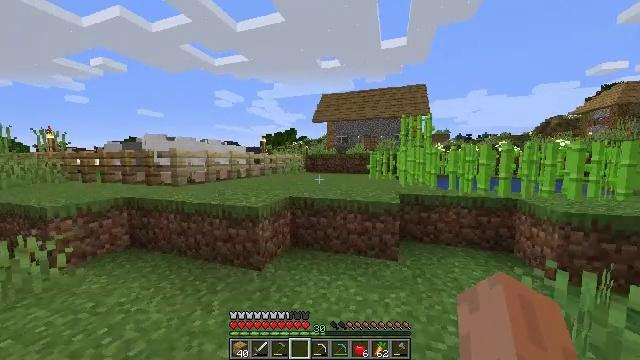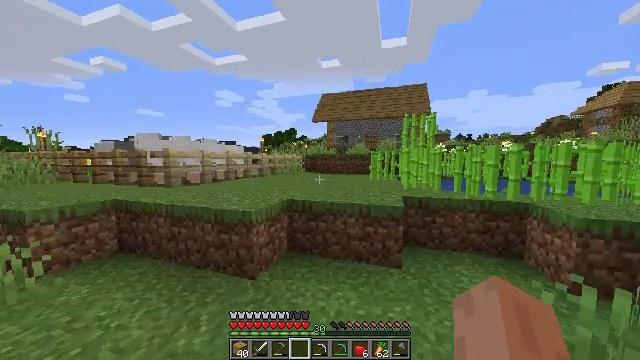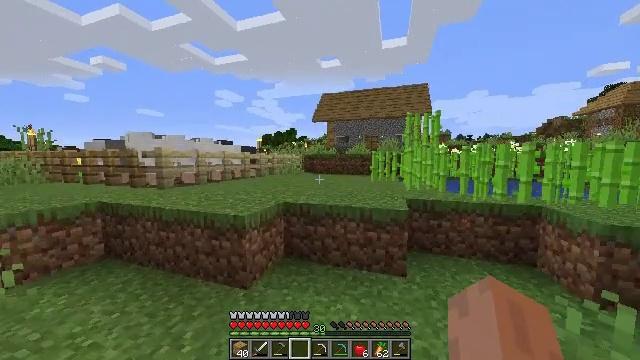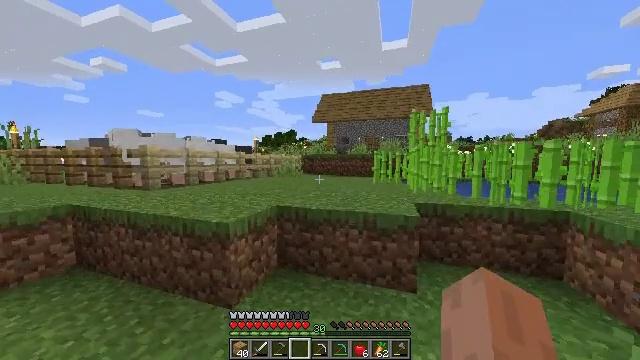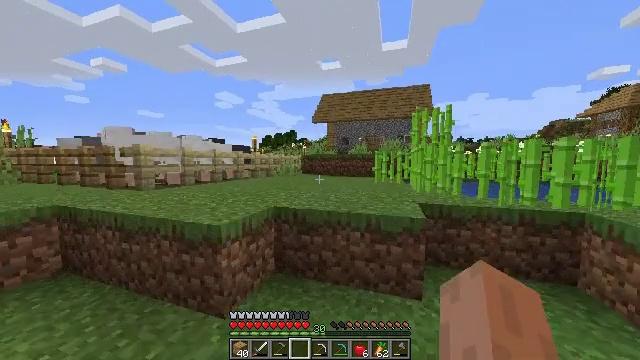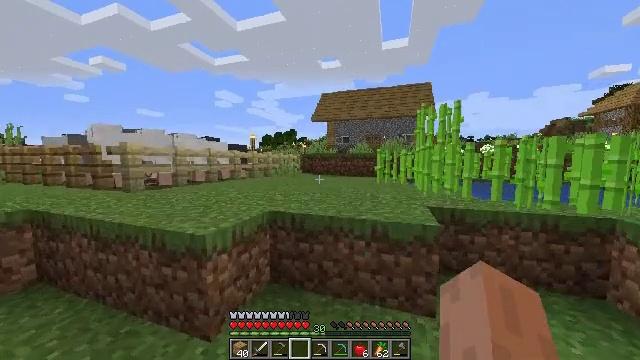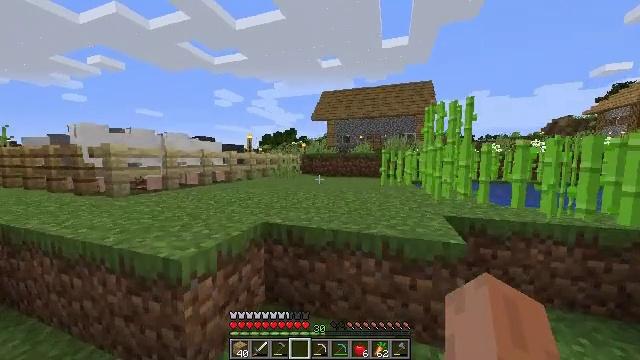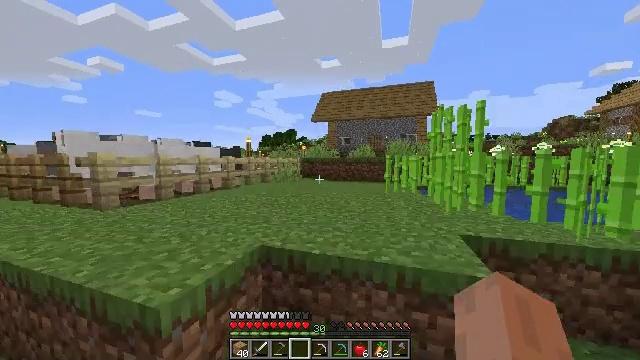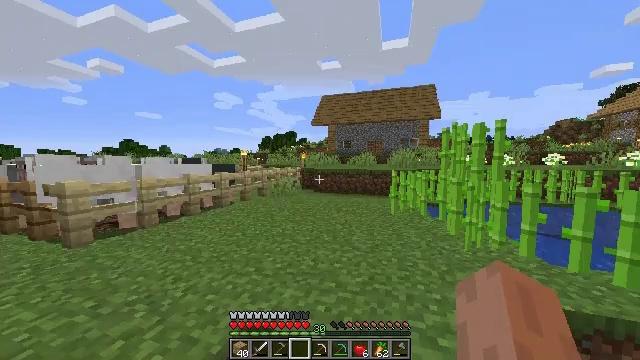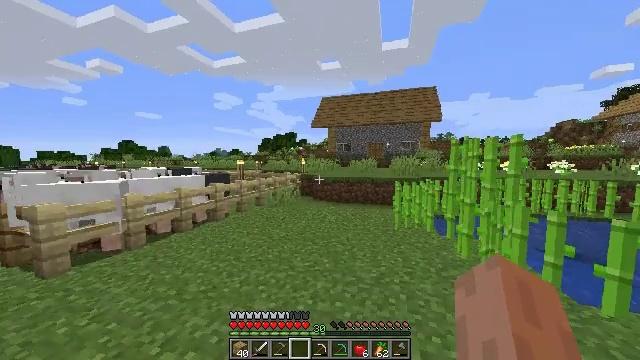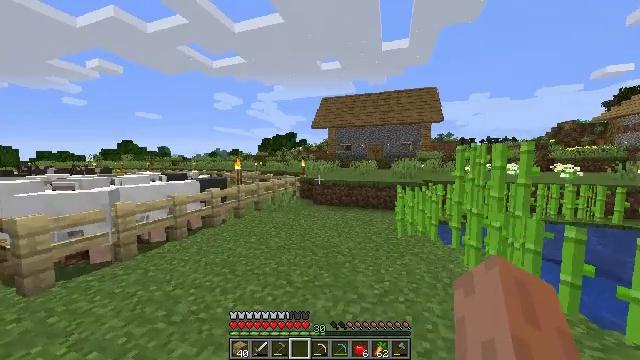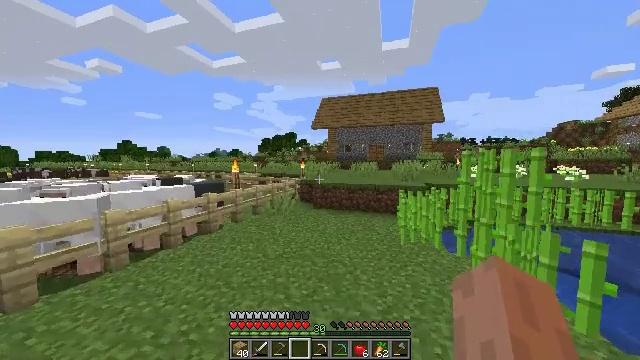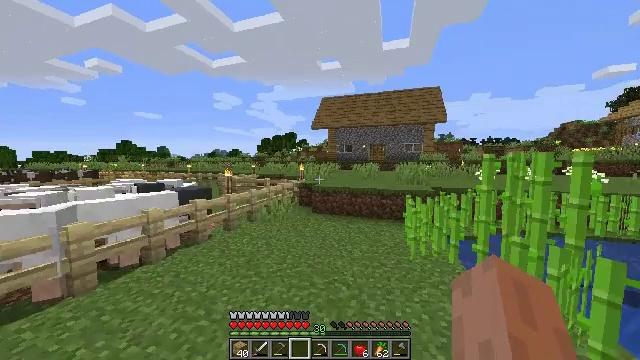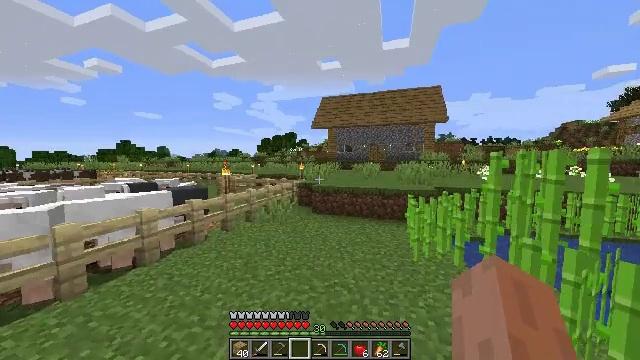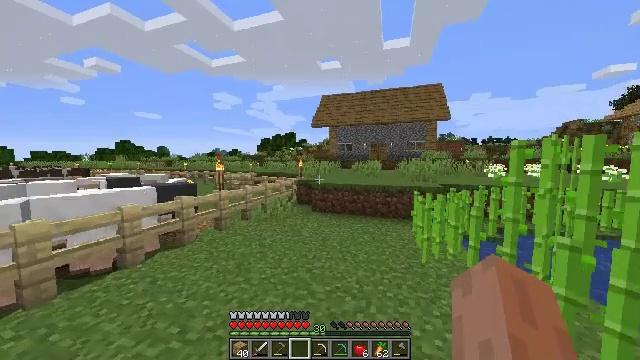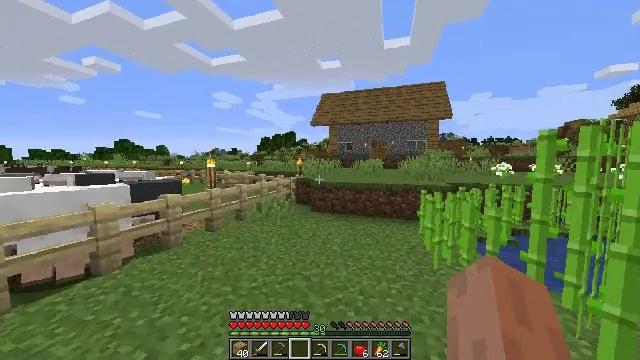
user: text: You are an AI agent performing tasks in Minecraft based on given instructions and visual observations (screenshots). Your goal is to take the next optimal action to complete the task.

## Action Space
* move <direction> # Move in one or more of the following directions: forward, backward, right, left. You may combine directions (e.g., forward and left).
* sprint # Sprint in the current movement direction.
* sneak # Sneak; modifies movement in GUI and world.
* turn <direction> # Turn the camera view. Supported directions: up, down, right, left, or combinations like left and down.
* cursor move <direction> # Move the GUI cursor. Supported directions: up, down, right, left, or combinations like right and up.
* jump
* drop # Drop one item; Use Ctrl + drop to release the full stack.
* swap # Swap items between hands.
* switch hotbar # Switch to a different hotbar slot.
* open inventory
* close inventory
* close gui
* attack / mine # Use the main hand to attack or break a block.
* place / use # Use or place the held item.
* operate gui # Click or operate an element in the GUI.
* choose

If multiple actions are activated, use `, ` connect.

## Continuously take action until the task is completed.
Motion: motion action
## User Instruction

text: Use obsidian, diamonds, and a book to craft an enchanting table.
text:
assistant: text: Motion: move forward, sprint
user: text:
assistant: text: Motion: move forward, sprint
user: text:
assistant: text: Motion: move forward, sprint
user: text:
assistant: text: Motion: move forward, sprint
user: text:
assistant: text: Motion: move forward, sprint
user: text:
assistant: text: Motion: move forward, sprint
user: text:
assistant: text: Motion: move forward, sprint, jump
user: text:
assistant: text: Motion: move forward, sprint, jump
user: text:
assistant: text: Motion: move forward, sprint, jump
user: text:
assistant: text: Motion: move forward, sprint, jump
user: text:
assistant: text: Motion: move forward, sprint, jump
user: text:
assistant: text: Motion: move forward, sprint
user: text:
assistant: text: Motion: move forward, sprint
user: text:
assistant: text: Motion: move forward, sprint
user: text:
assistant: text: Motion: move forward, sprint
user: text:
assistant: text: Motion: move forward, sprint
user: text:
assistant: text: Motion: move forward, sprint
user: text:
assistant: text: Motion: move forward, sprint
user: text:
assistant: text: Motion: move forward, sprint, turn right
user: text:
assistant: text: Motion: move forward, sprint, turn right
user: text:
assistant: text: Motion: move forward, sprint, turn right
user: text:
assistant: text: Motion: move forward, sprint, turn right
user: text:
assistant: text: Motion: move forward, sprint, turn right
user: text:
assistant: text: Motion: move forward, sprint, turn right
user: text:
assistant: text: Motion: move forward, sprint, turn right
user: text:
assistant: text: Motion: move forward, sprint, turn right
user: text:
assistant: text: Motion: move forward, sprint, turn right
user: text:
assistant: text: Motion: move forward, sprint
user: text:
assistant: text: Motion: move forward, sprint
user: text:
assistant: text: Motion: move forward, sprint, jump